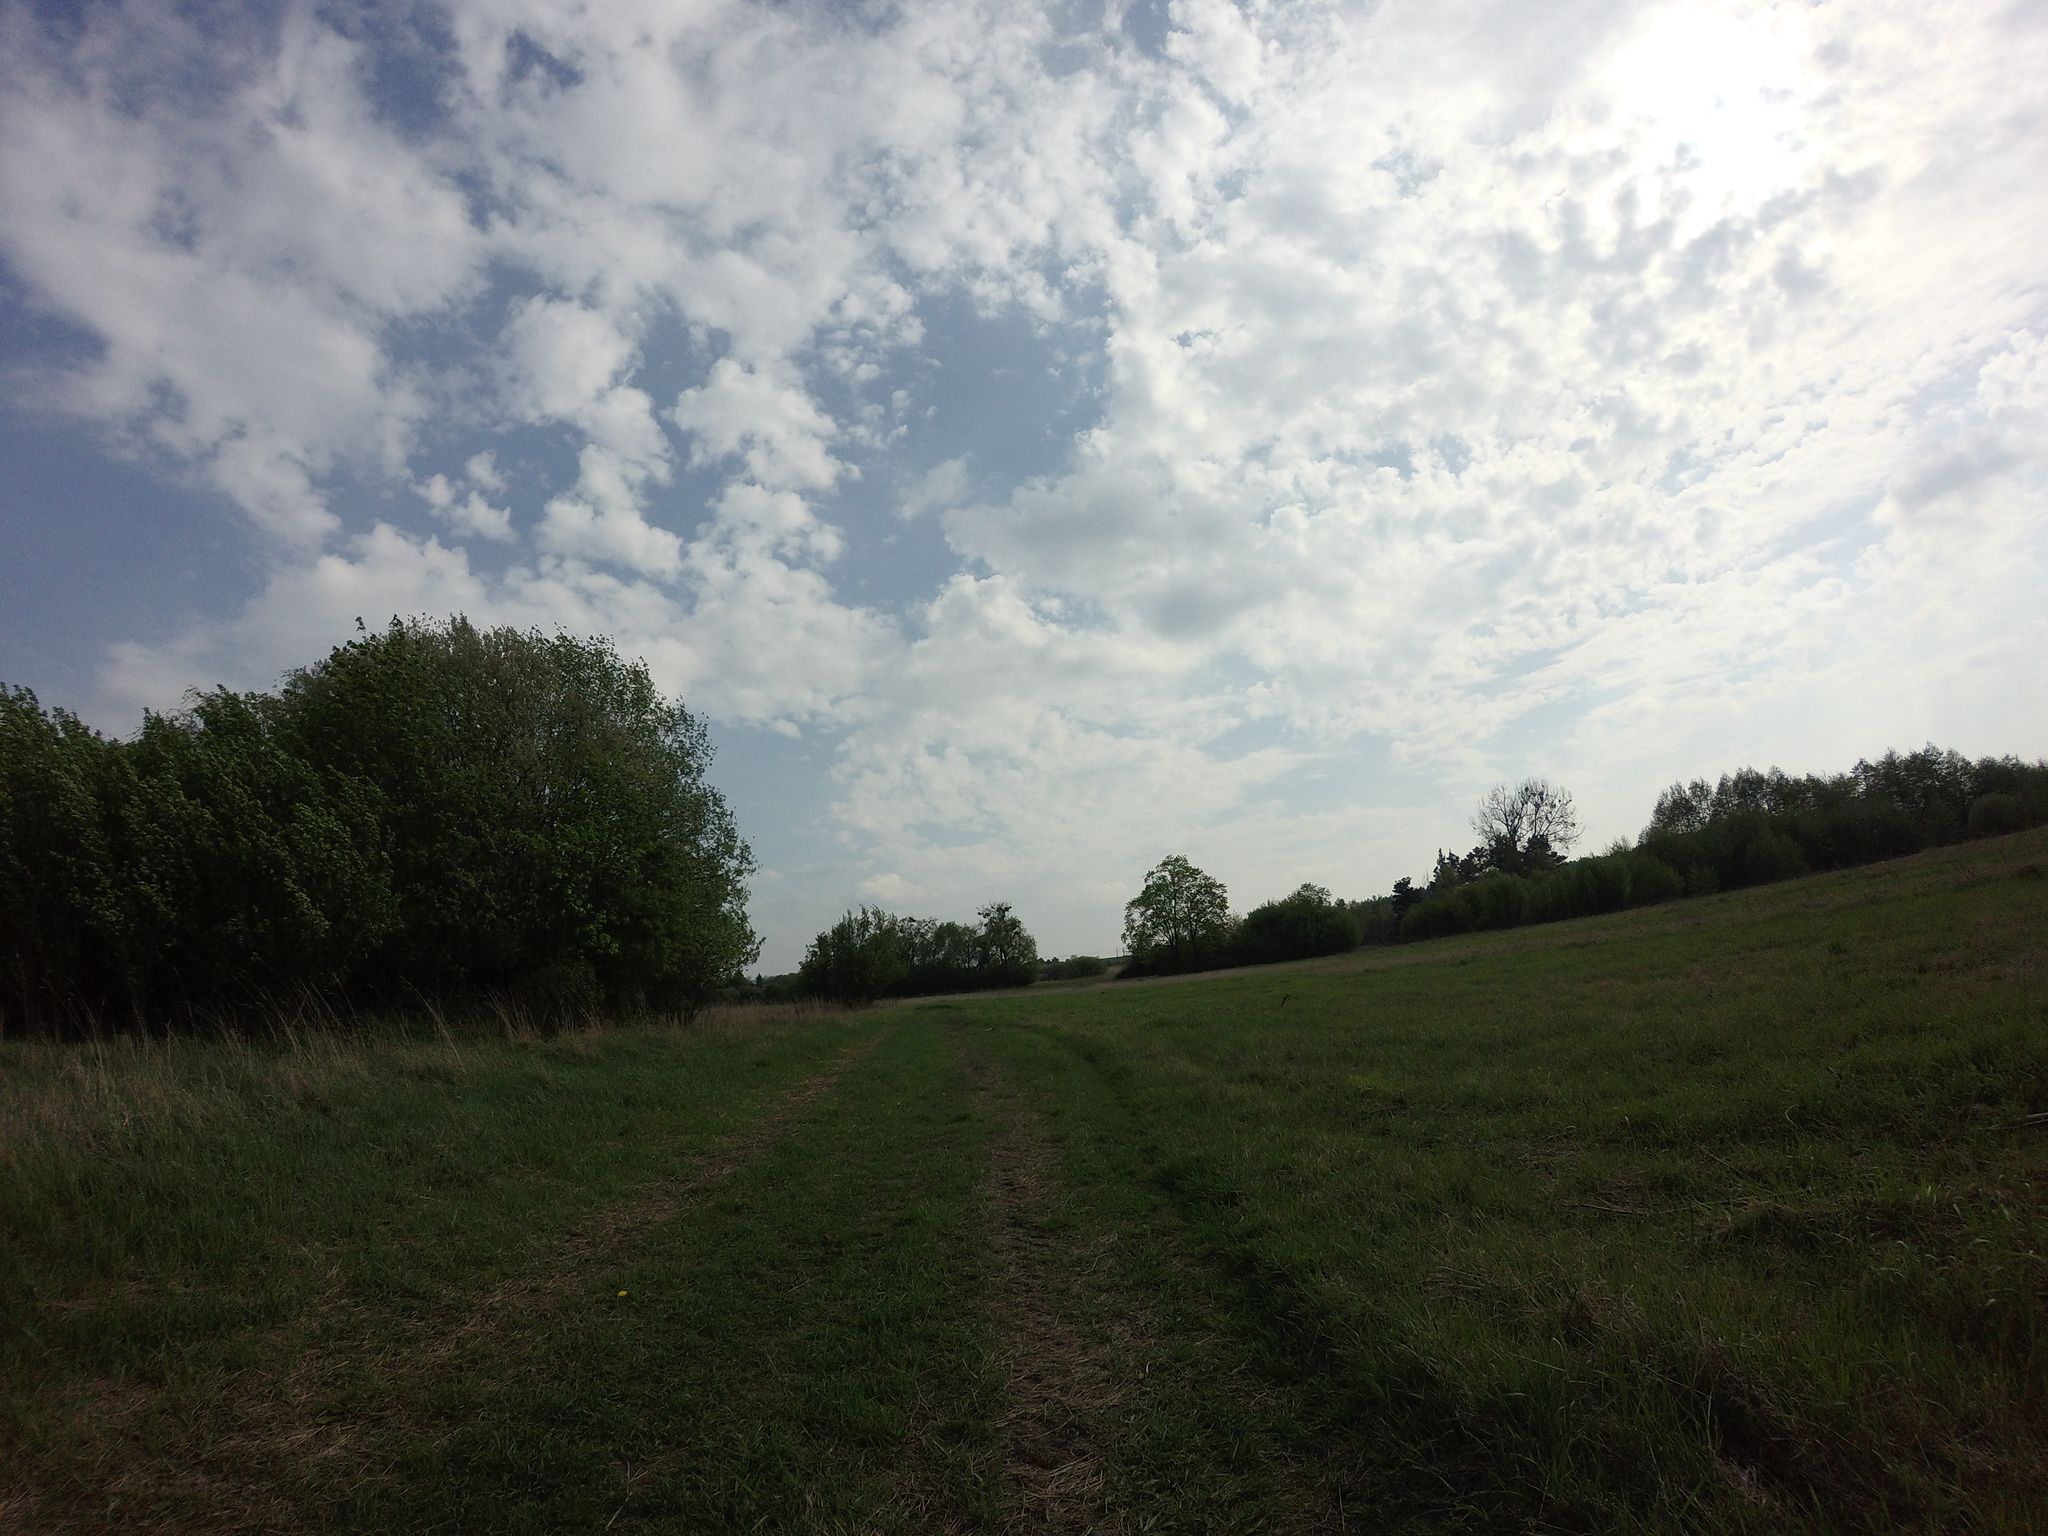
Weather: cloudy
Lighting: day
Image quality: slightly poor
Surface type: fields
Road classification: track
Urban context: low density rural
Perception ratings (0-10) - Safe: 3.99, Lively: 2.89, Beautiful: 7.78, Boring: 7.59, Depressing: 7.2, Wealthy: 2.16